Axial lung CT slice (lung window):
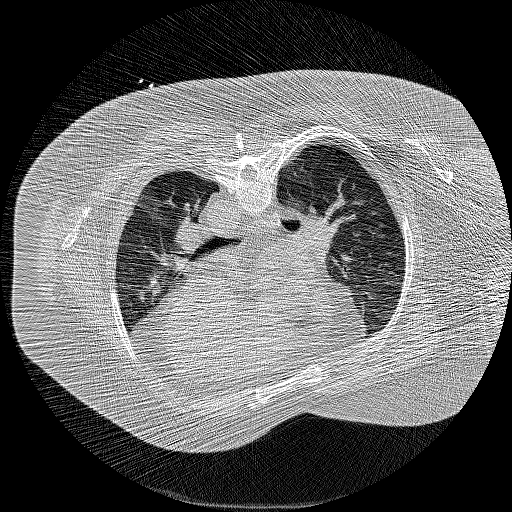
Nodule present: no